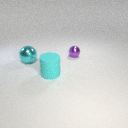
large cyan metal sphere in front of small purple metal sphere